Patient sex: M
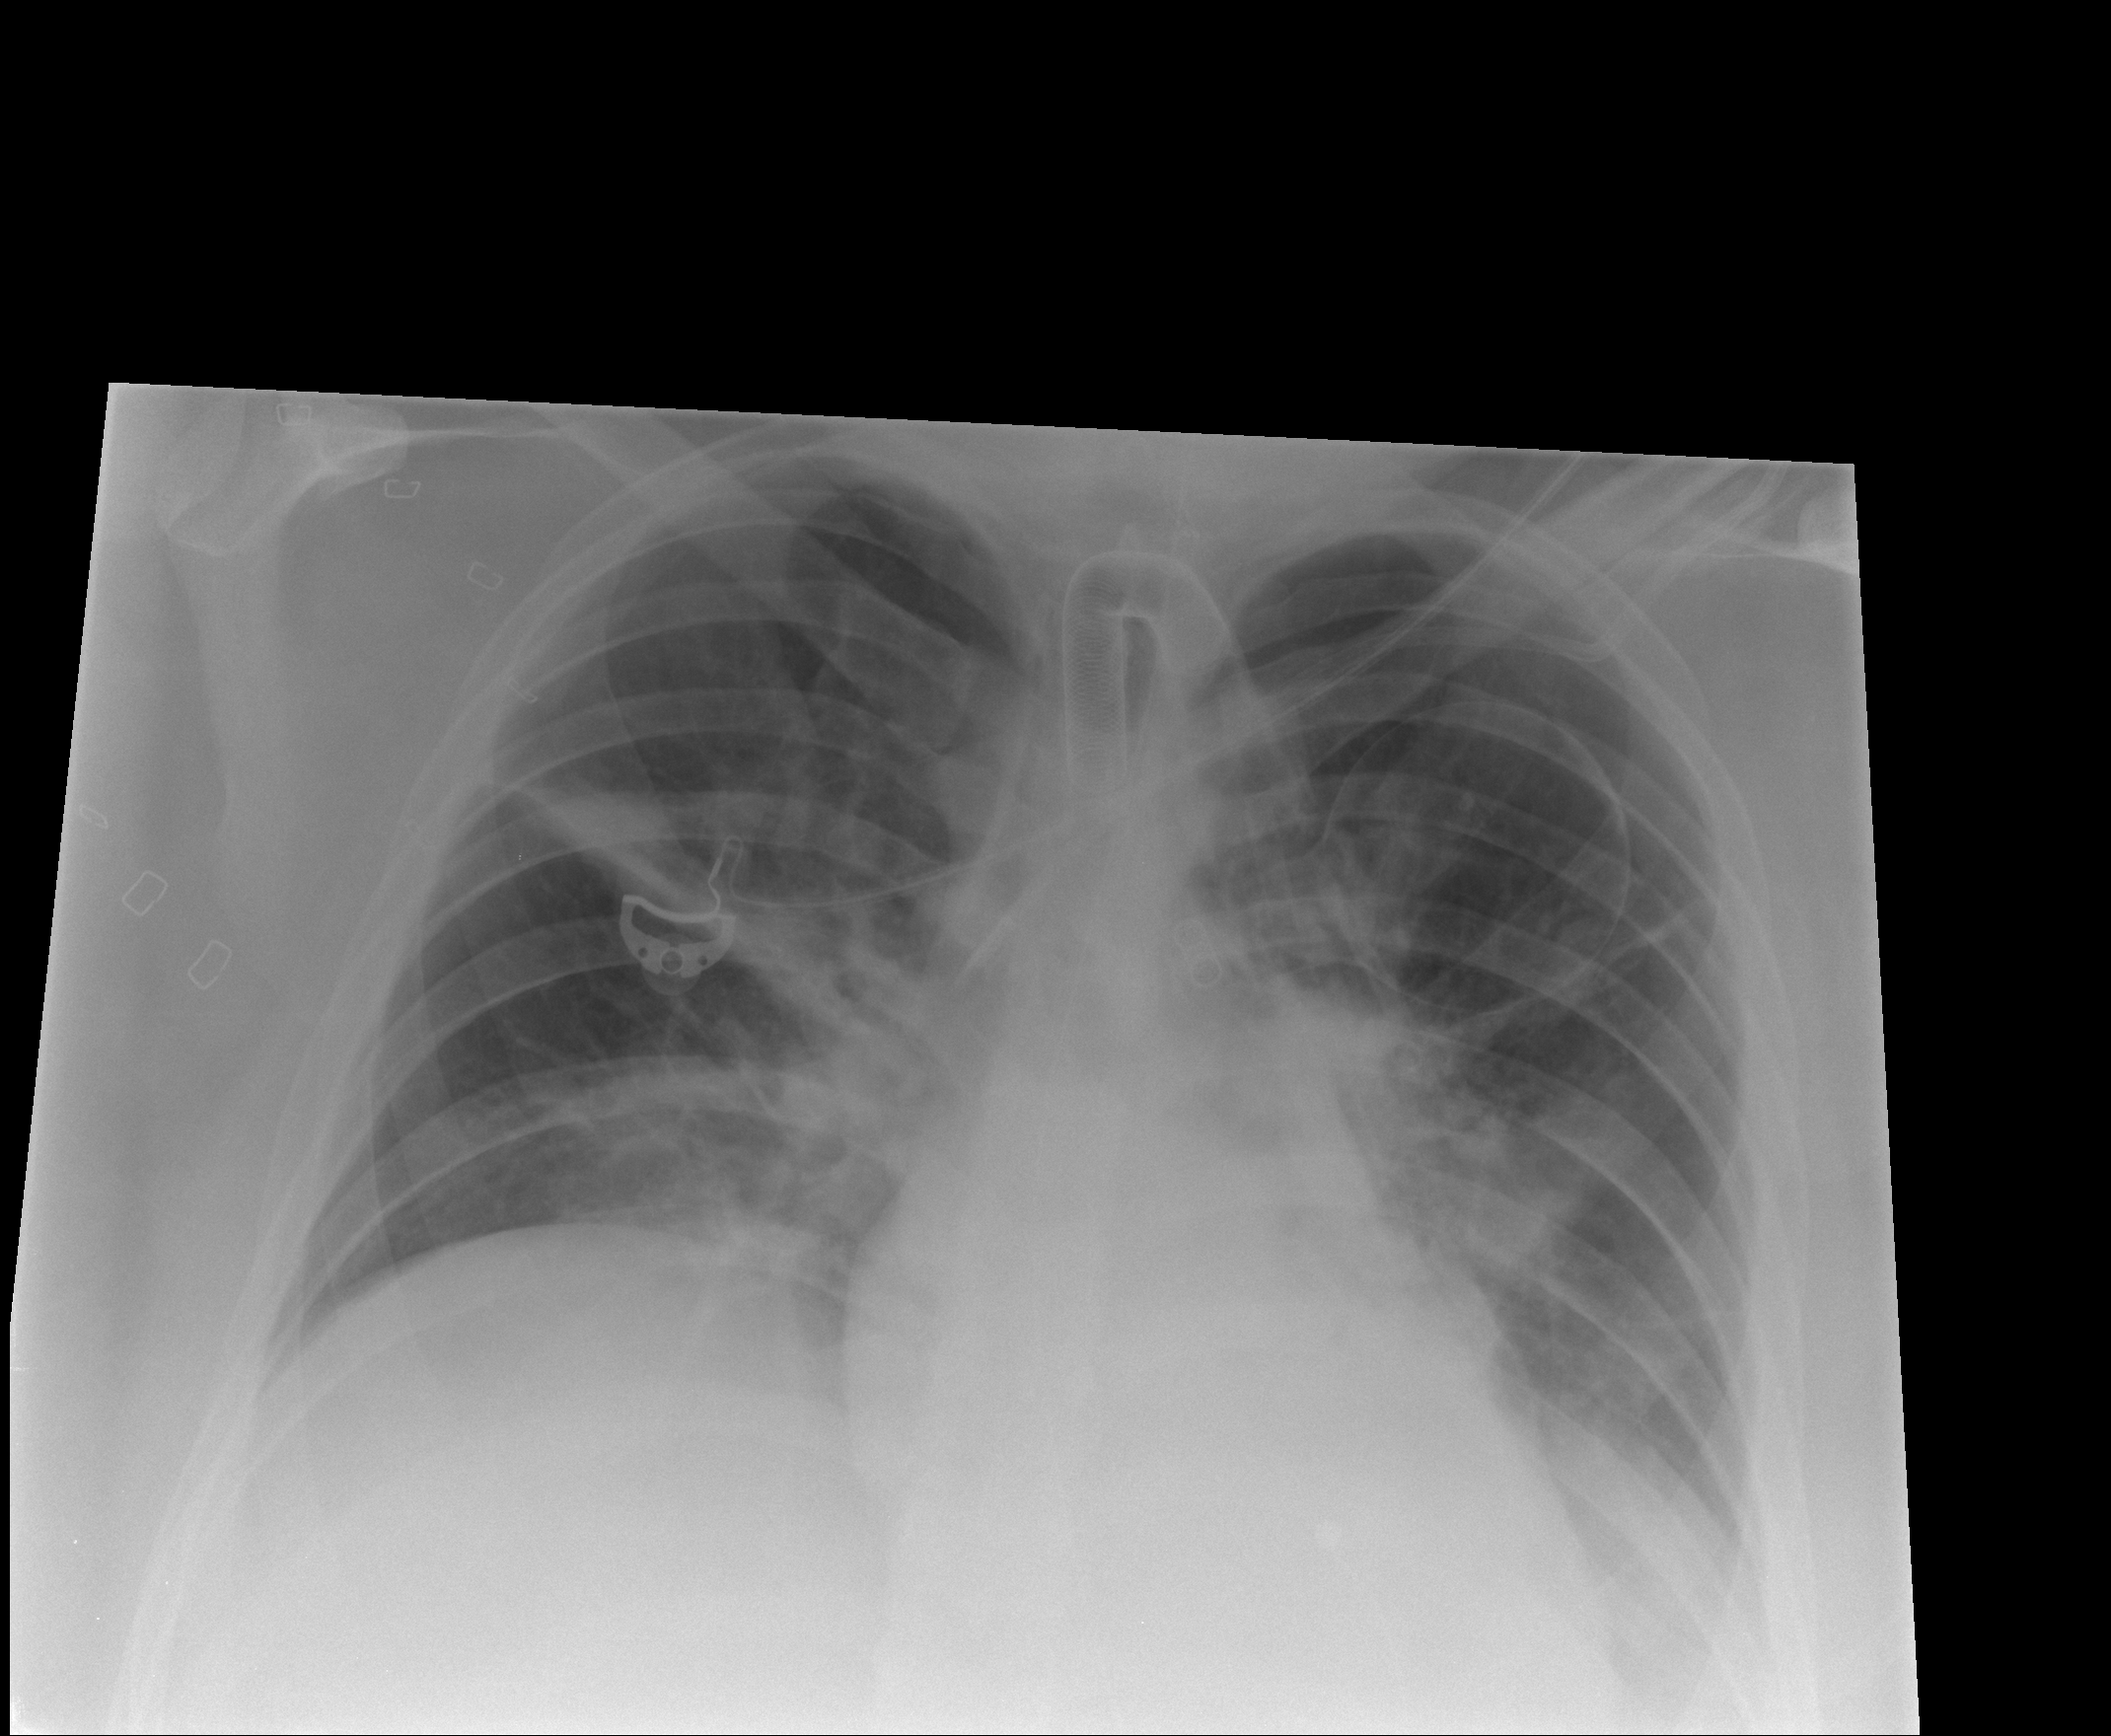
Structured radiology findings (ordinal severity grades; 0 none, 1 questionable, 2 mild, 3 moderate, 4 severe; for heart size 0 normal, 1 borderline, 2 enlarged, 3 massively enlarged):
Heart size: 0
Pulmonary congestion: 2
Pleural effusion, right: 0
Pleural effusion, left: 0
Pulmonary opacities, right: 2
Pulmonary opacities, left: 0
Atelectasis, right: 3
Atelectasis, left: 2